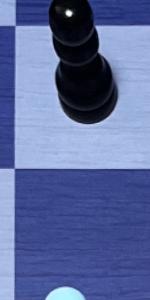
Label: Empty